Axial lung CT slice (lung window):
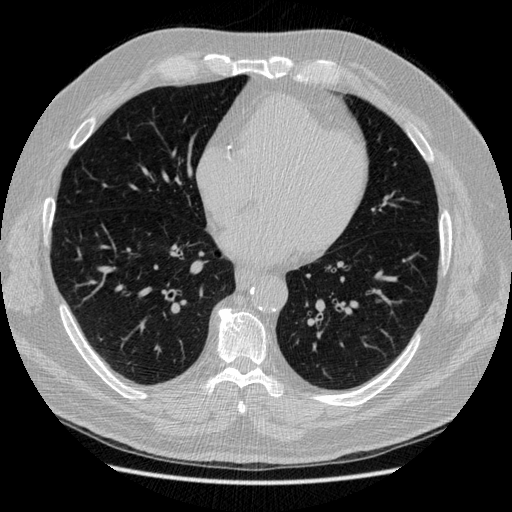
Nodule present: no